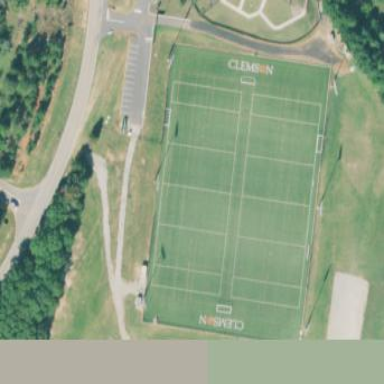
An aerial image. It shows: Artificial turf soccer pitch for leisure activities.